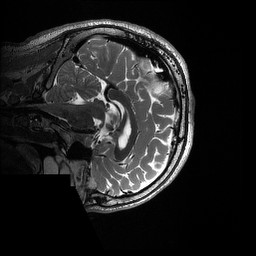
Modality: T2w
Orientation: sagittal
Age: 23
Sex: male